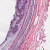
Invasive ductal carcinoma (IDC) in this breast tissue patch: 1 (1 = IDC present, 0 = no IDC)